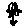
Label: flower